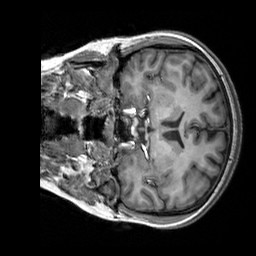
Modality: T1w
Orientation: coronal
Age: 22
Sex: female
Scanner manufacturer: siemens
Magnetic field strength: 3 T
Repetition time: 2.3 s
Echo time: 0.00303 s